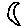
Label: moon